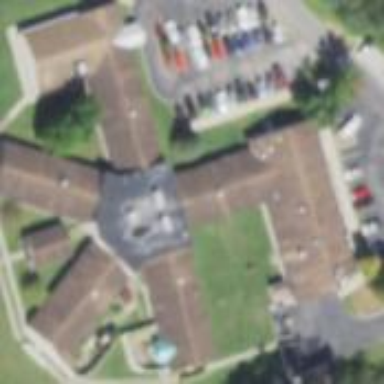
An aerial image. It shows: Nursing home building.